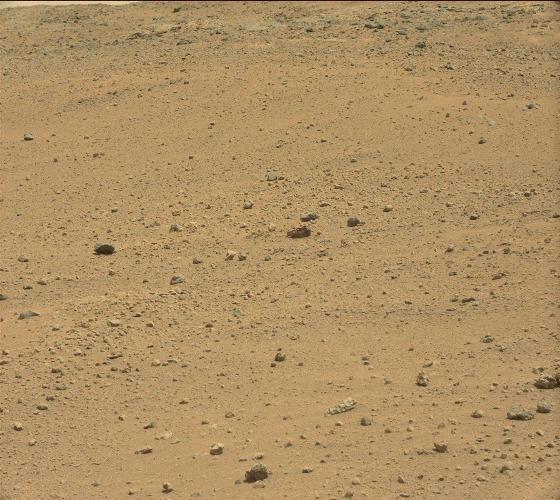
Terrain classes present: Gravel / Sand / Soil, Rock, Shadow, Sky / Distant Mountains